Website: bh-photo
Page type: store-pickup
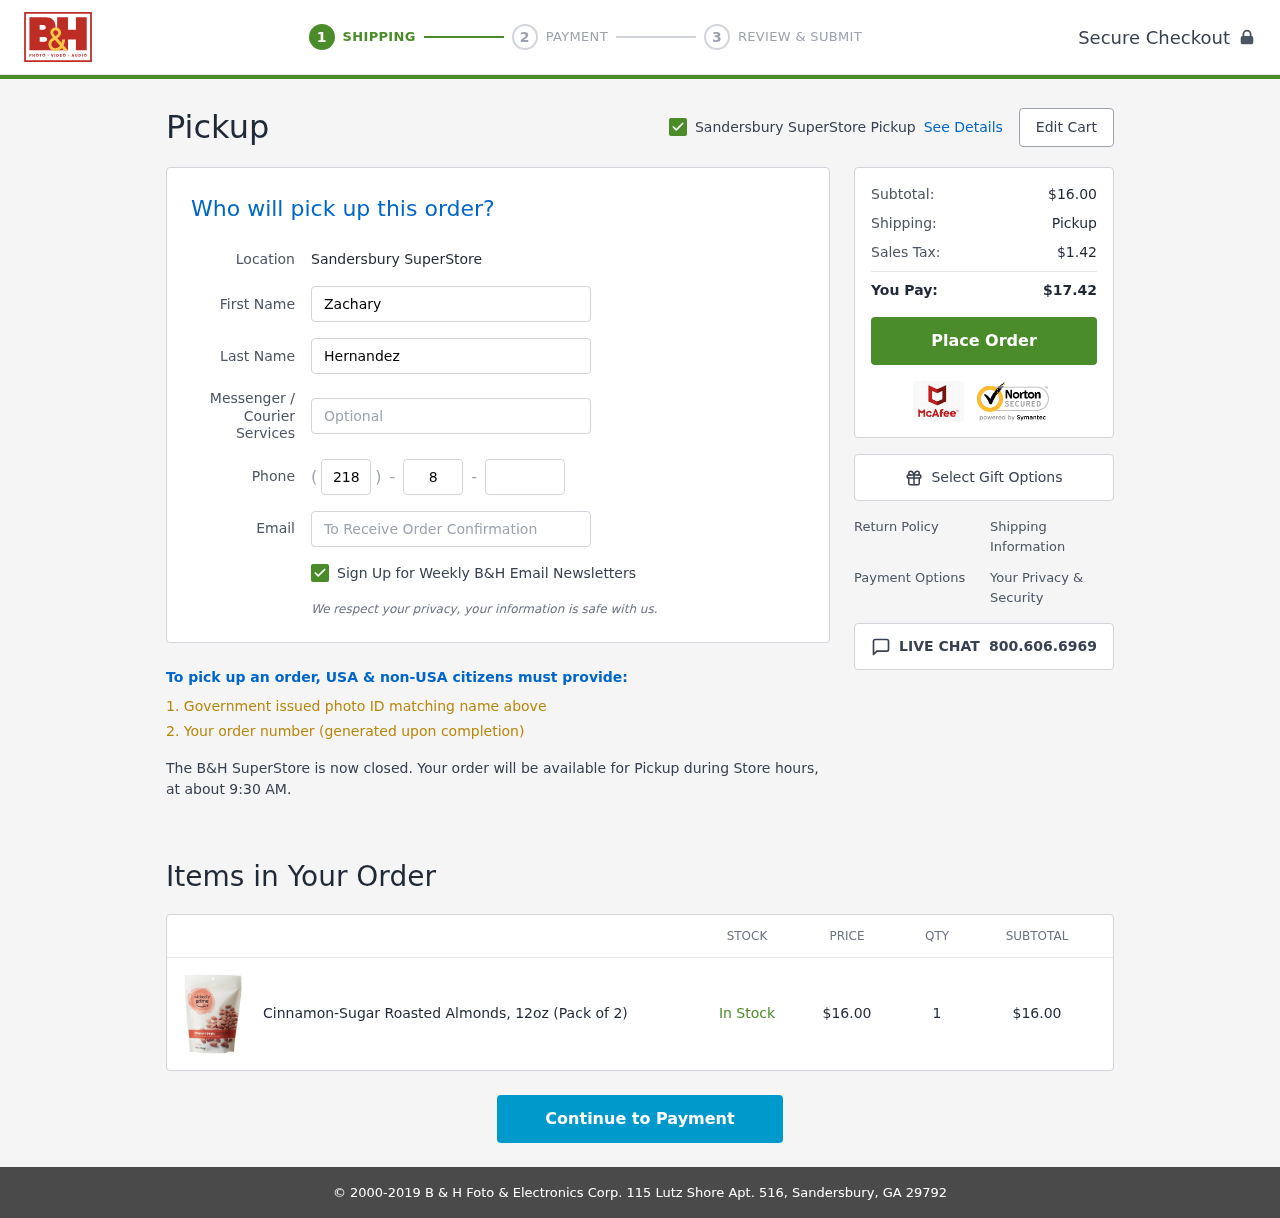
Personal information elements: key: PII_EMAIL
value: zachary.hernandez@hotmail.com
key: PII_FIRSTNAME
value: Zachary
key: PII_LASTNAME
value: Hernandez
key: PII_LOCATION1_CITY
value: Sandersbury SuperStore Pickup
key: PII_LOCATION1_CITY
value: Sandersbury SuperStore
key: PII_PHONE_AREA
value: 218
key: PII_PHONE_PREFIX
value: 846
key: PII_PHONE_SUFFIX
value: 1712
Product elements: key: PRODUCT1_NAME
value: Cinnamon-Sugar Roasted Almonds, 12oz (Pack of 2)
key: PRODUCT1_PRICE
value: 16
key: PRODUCT1_QUANTITY
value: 1
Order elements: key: ORDER_SUBTOTAL
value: $16.00
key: ORDER_TAX
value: $1.42
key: ORDER_TOTAL
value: $17.42